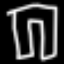
Label: pants